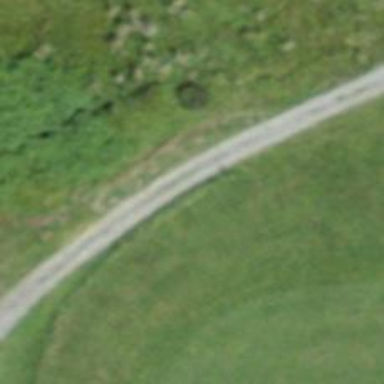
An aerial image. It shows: Path for golf carts.